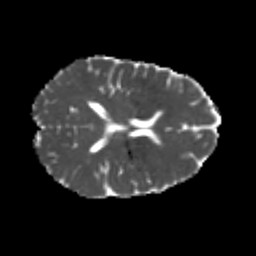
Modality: MD
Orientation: axial
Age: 21
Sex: female
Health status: healthy
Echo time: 0.074 s